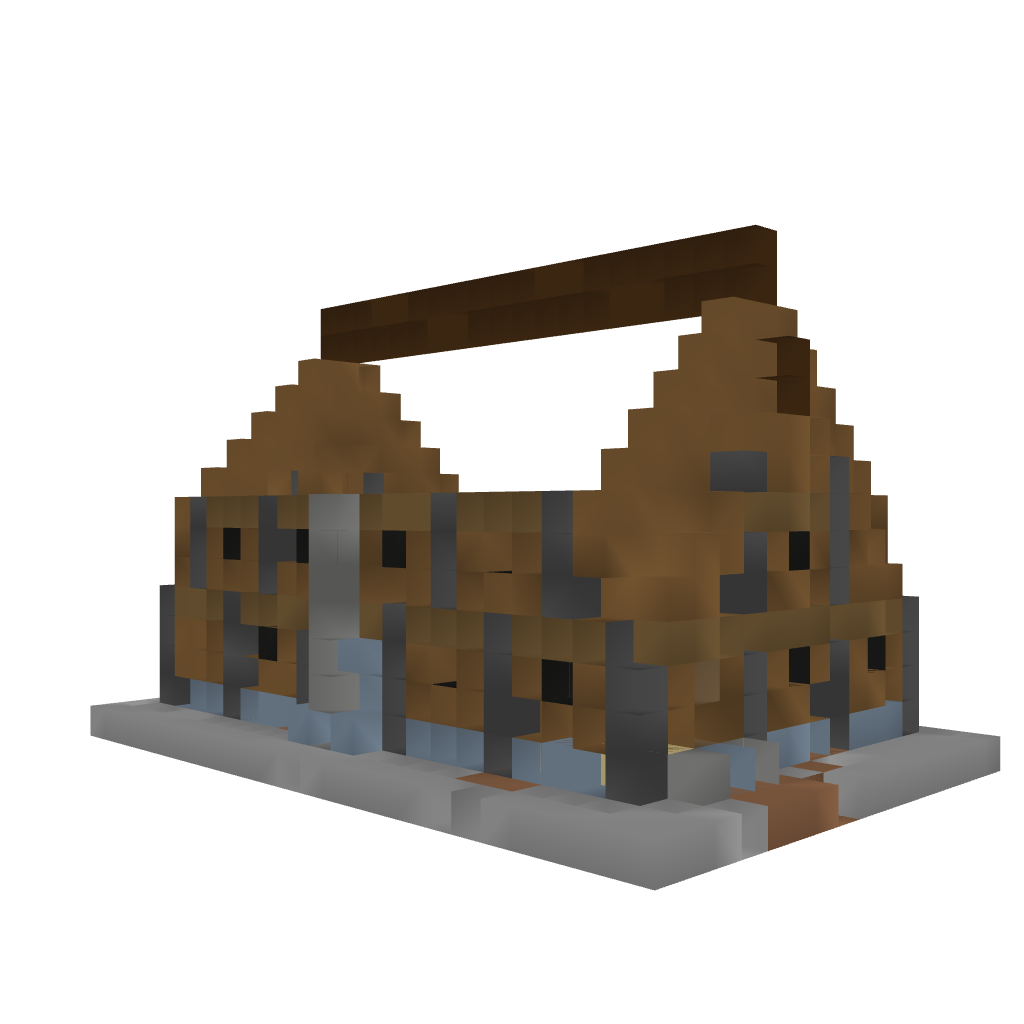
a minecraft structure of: Medieval Tavern